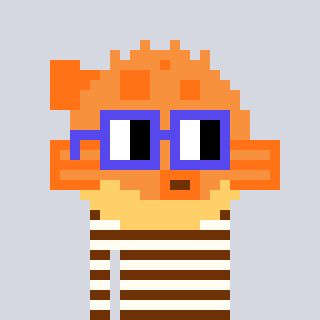
a pixel art character with square blue glasses, a pufferfish-shaped head and a grayscale-colored body on a cool background